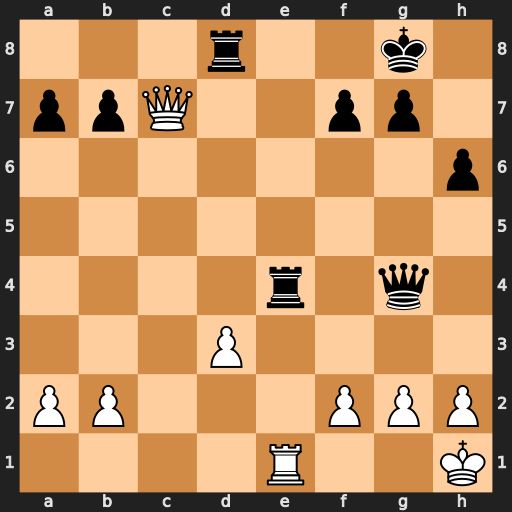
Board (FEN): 3r2k1/ppQ2pp1/7p/8/4r1q1/3P4/PP3PPP/4R2K
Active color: w
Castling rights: -
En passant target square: -
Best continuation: Qxd8+ Kh7 dxe4